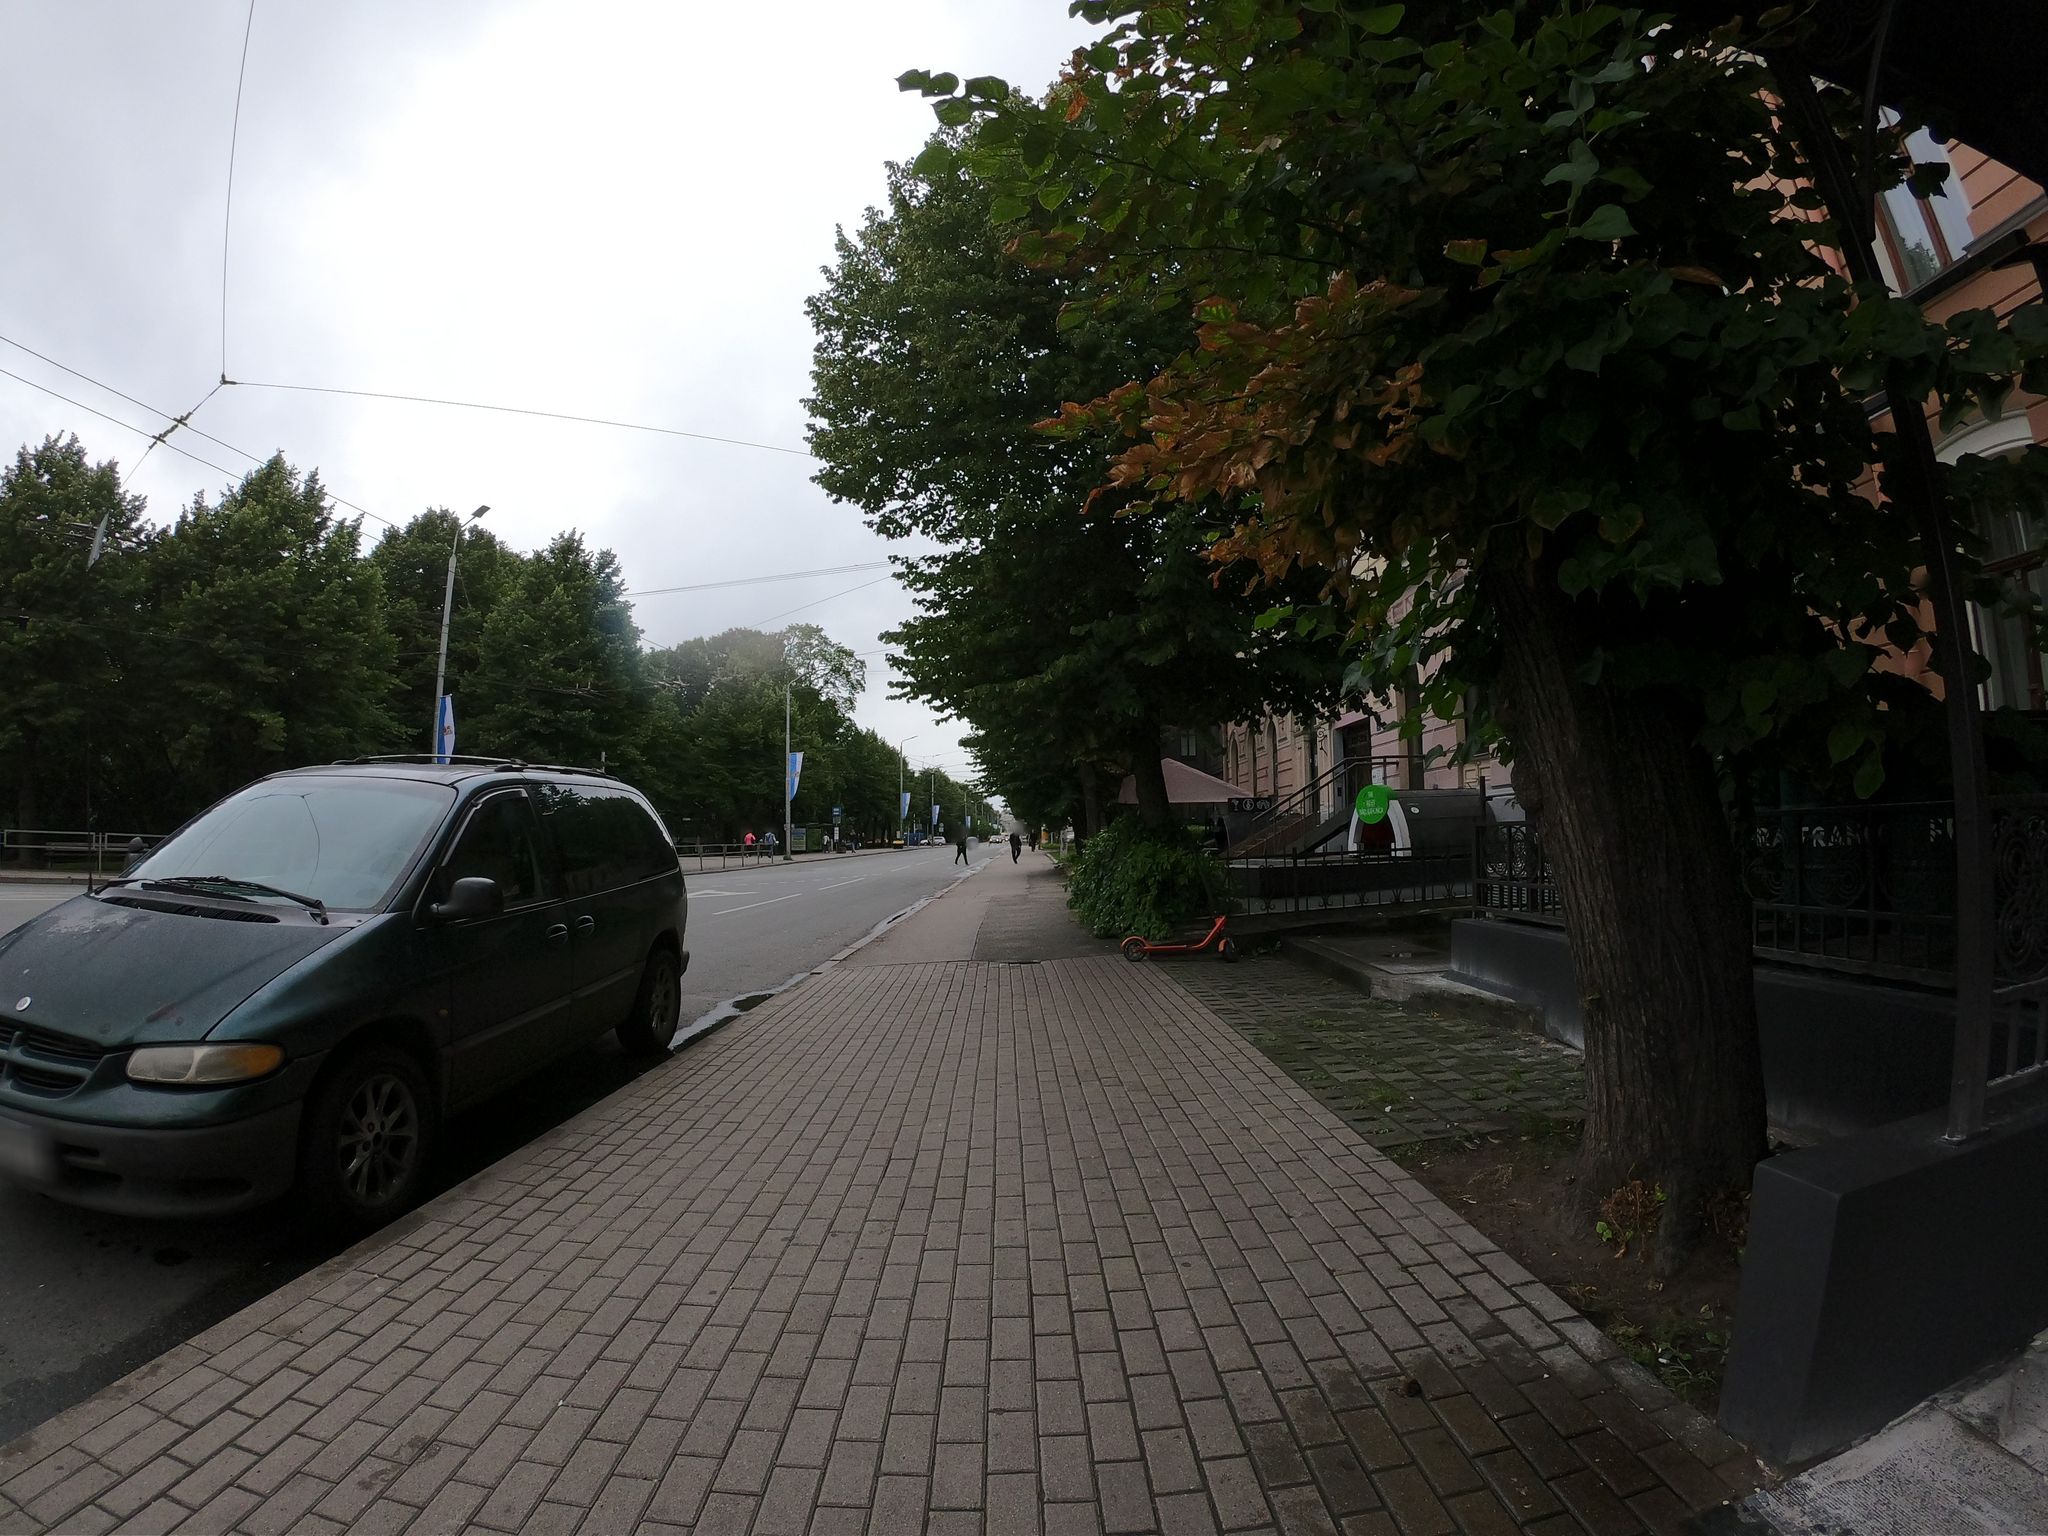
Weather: clear
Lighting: day
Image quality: good
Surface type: walking surface
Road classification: footway
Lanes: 2
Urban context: urban centre
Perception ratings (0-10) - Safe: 8.43, Lively: 9.18, Beautiful: 6.48, Boring: 2.81, Depressing: 2.11, Wealthy: 7.62